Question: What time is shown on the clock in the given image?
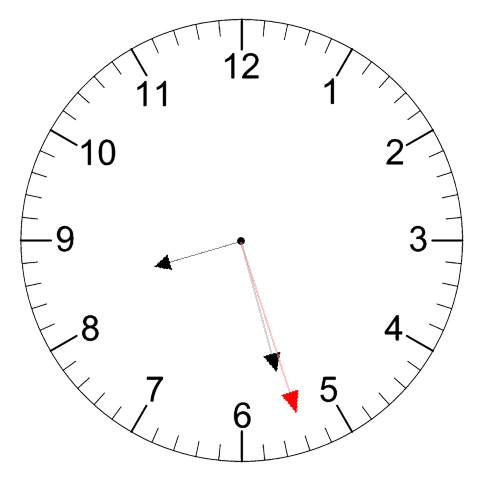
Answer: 08:27:27